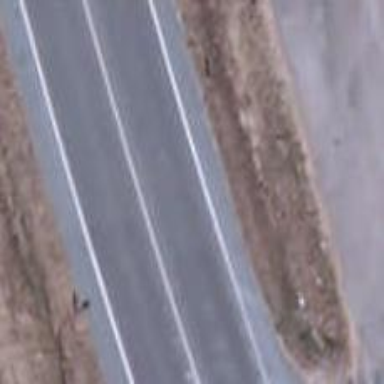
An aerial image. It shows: Trunk highway.